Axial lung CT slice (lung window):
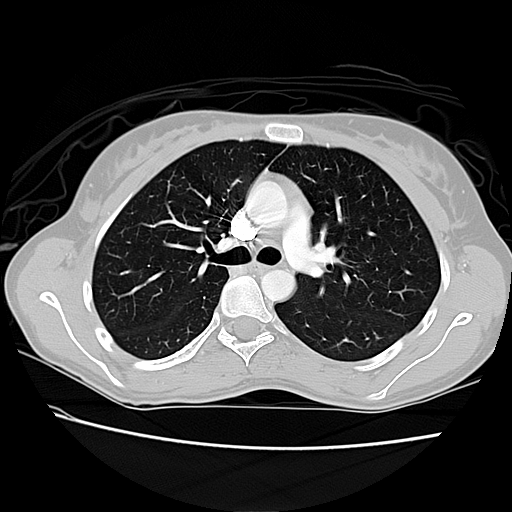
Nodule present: no